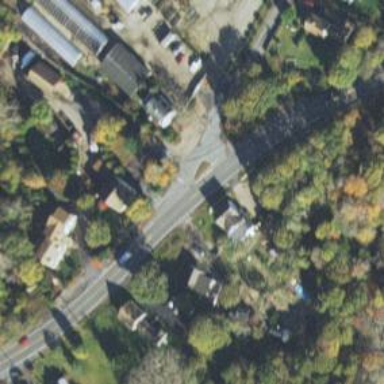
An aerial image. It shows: Stop road.